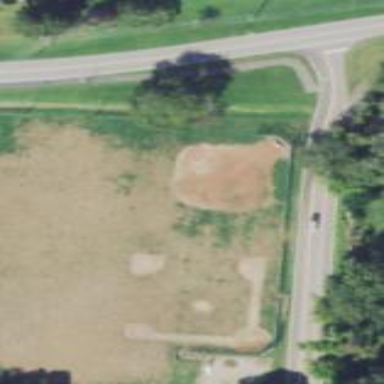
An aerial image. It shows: Baseball pitch for leisure and sports activities.